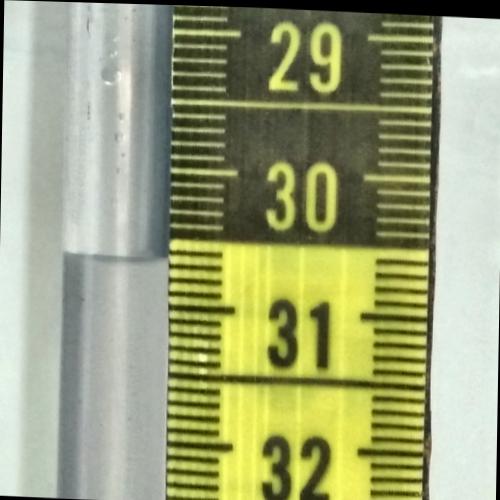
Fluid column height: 30.6 cm